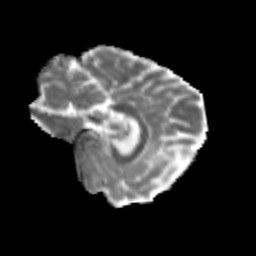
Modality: MD
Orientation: sagittal
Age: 25
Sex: female
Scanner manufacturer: siemens
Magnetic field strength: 3 T
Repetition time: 3.5 s
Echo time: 0.125 s